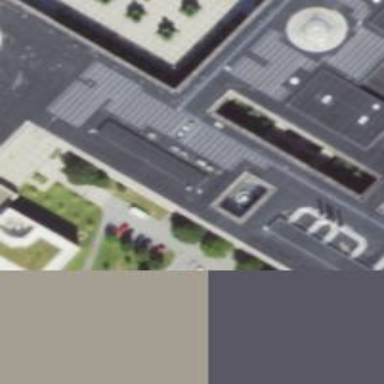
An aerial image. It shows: University building.